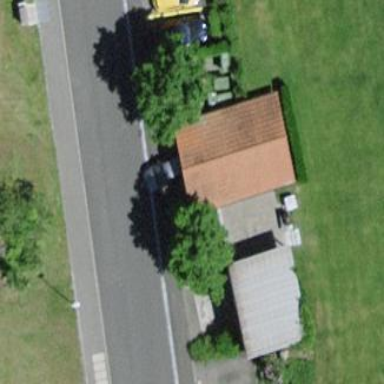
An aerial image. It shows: View of roof of building.